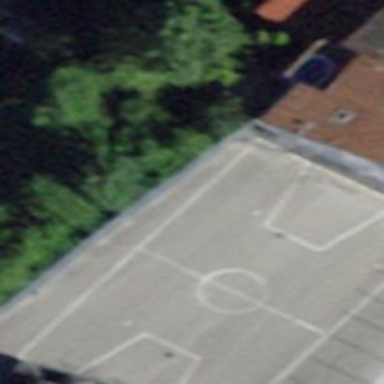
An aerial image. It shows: Basketball court with asphalt surface.